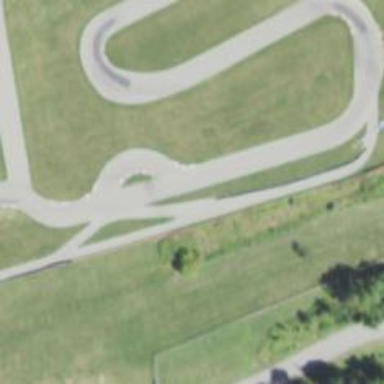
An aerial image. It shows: Asphalt raceway for karting.